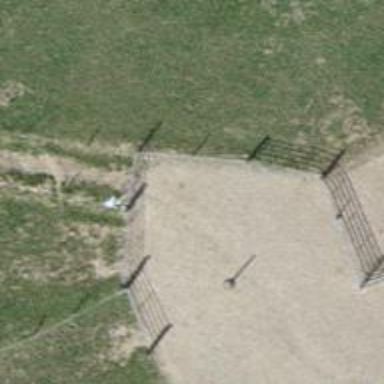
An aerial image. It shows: Gate.